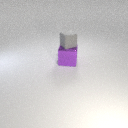
small gray rubber cube above large purple metal cube